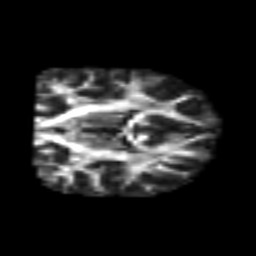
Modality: FA
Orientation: coronal
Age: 25
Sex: male
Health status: healthy